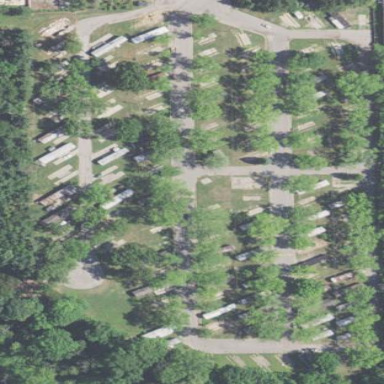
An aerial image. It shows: Residential area known as trailer park.